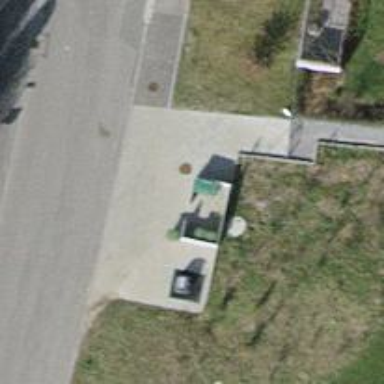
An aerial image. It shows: Recycling container for green waste at recycling facility.